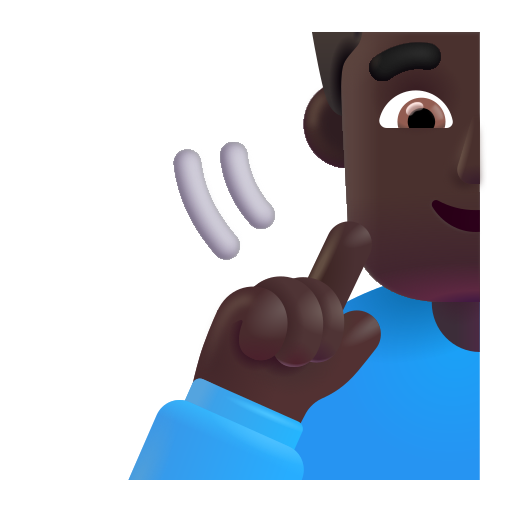
woman deaf color dark